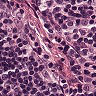
Metastatic tissue present: no